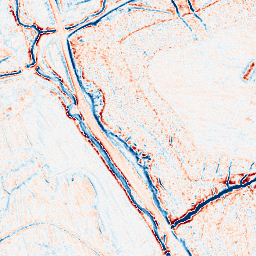
Category: edge_preserving
Decomposition family: anisotropic_diffusion
Decomposition parameters: iterations: 10
kappa: 50
gamma: 0.15
Upsampling method: quadratic
Upsampling parameters: scale: 2
Upsampling scale: 2